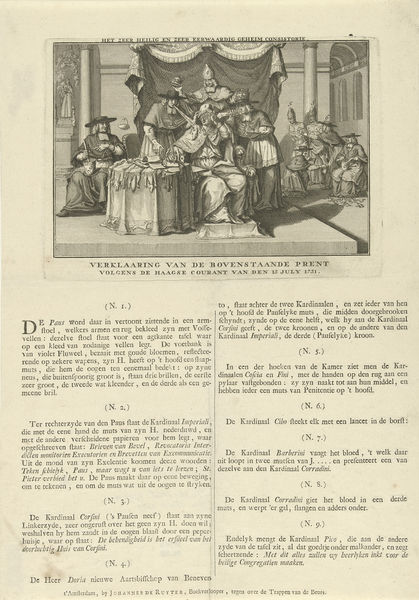
Titel: Spotprent op de paus en kardinalen
Standort: Amsterdam
Institution: Rijksmuseum
Schlagwörter: columns, crown, curtain, gathering, hat, king, men, people, priest, religious, throne, white, black, chairs, dark, discussion, robe, table, wall, windows, bed, picture, german, drapes, message, drawing, paper, black and white, shadow, hats, illustration, newspaper, party, royal, dessin, cloth, book, dutch, page, latin, canopy, text, ceremony, words, manuscript, beards, visitors, announcement, d, language, law, document, article, rules, paragraph, groups, van, de, picure, olden, clusters, chapter, van de, verklaaring, prent, stanza, phanplet